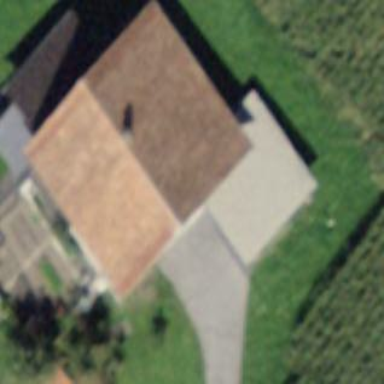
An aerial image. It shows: Farm building.